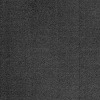
Atmospheric dust classification: dusty